Chest X-ray:
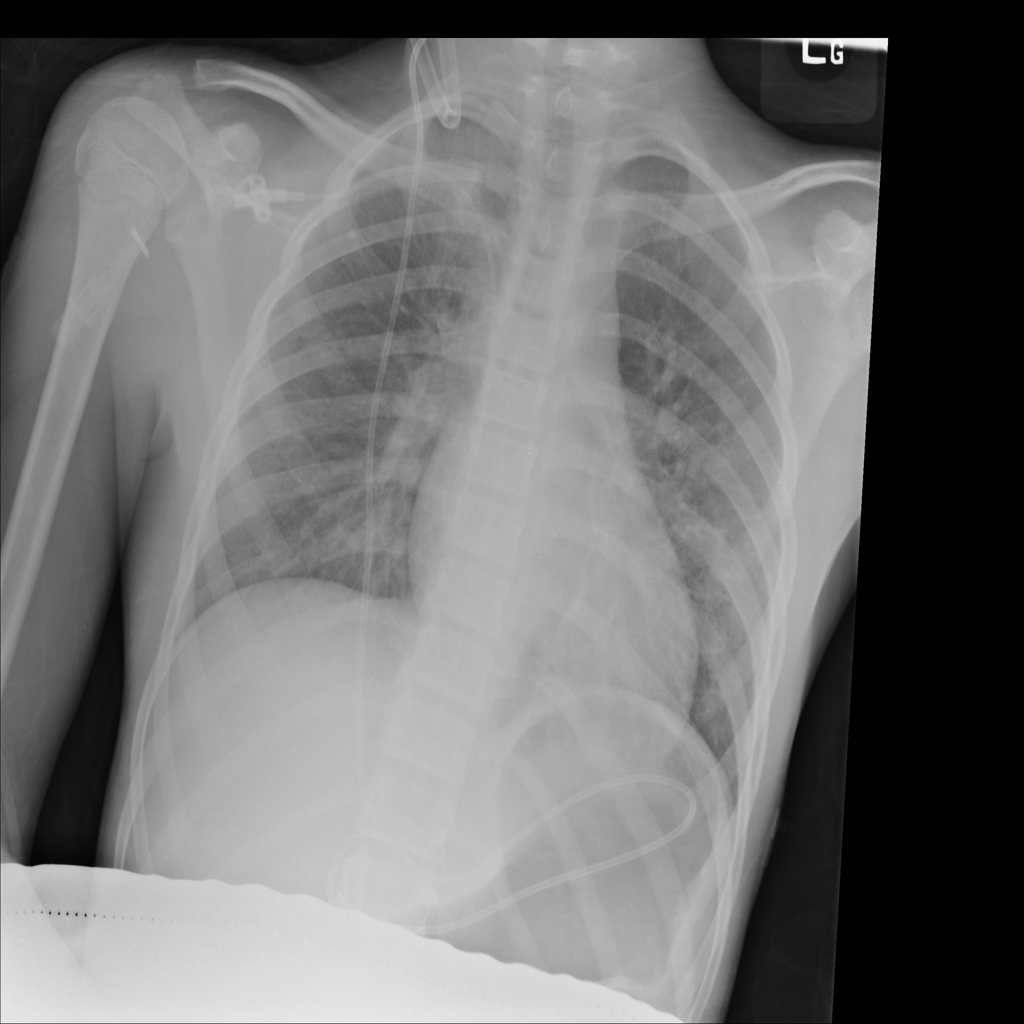
Findings: Consolidation
No abnormal finding: no